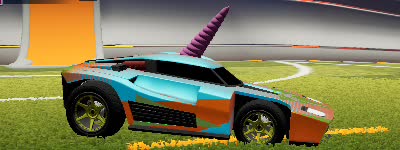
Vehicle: breakout